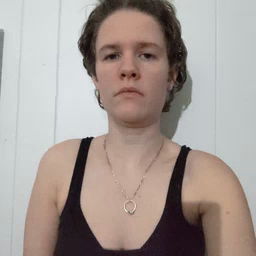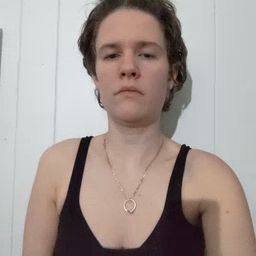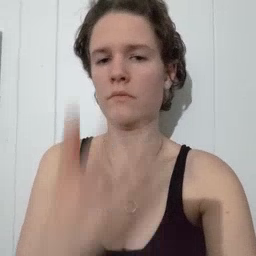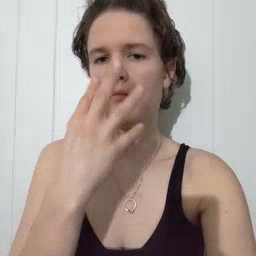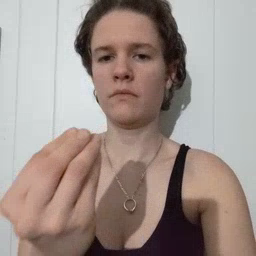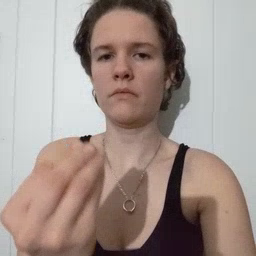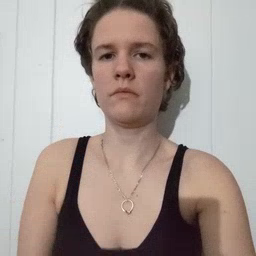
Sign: wolf